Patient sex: M
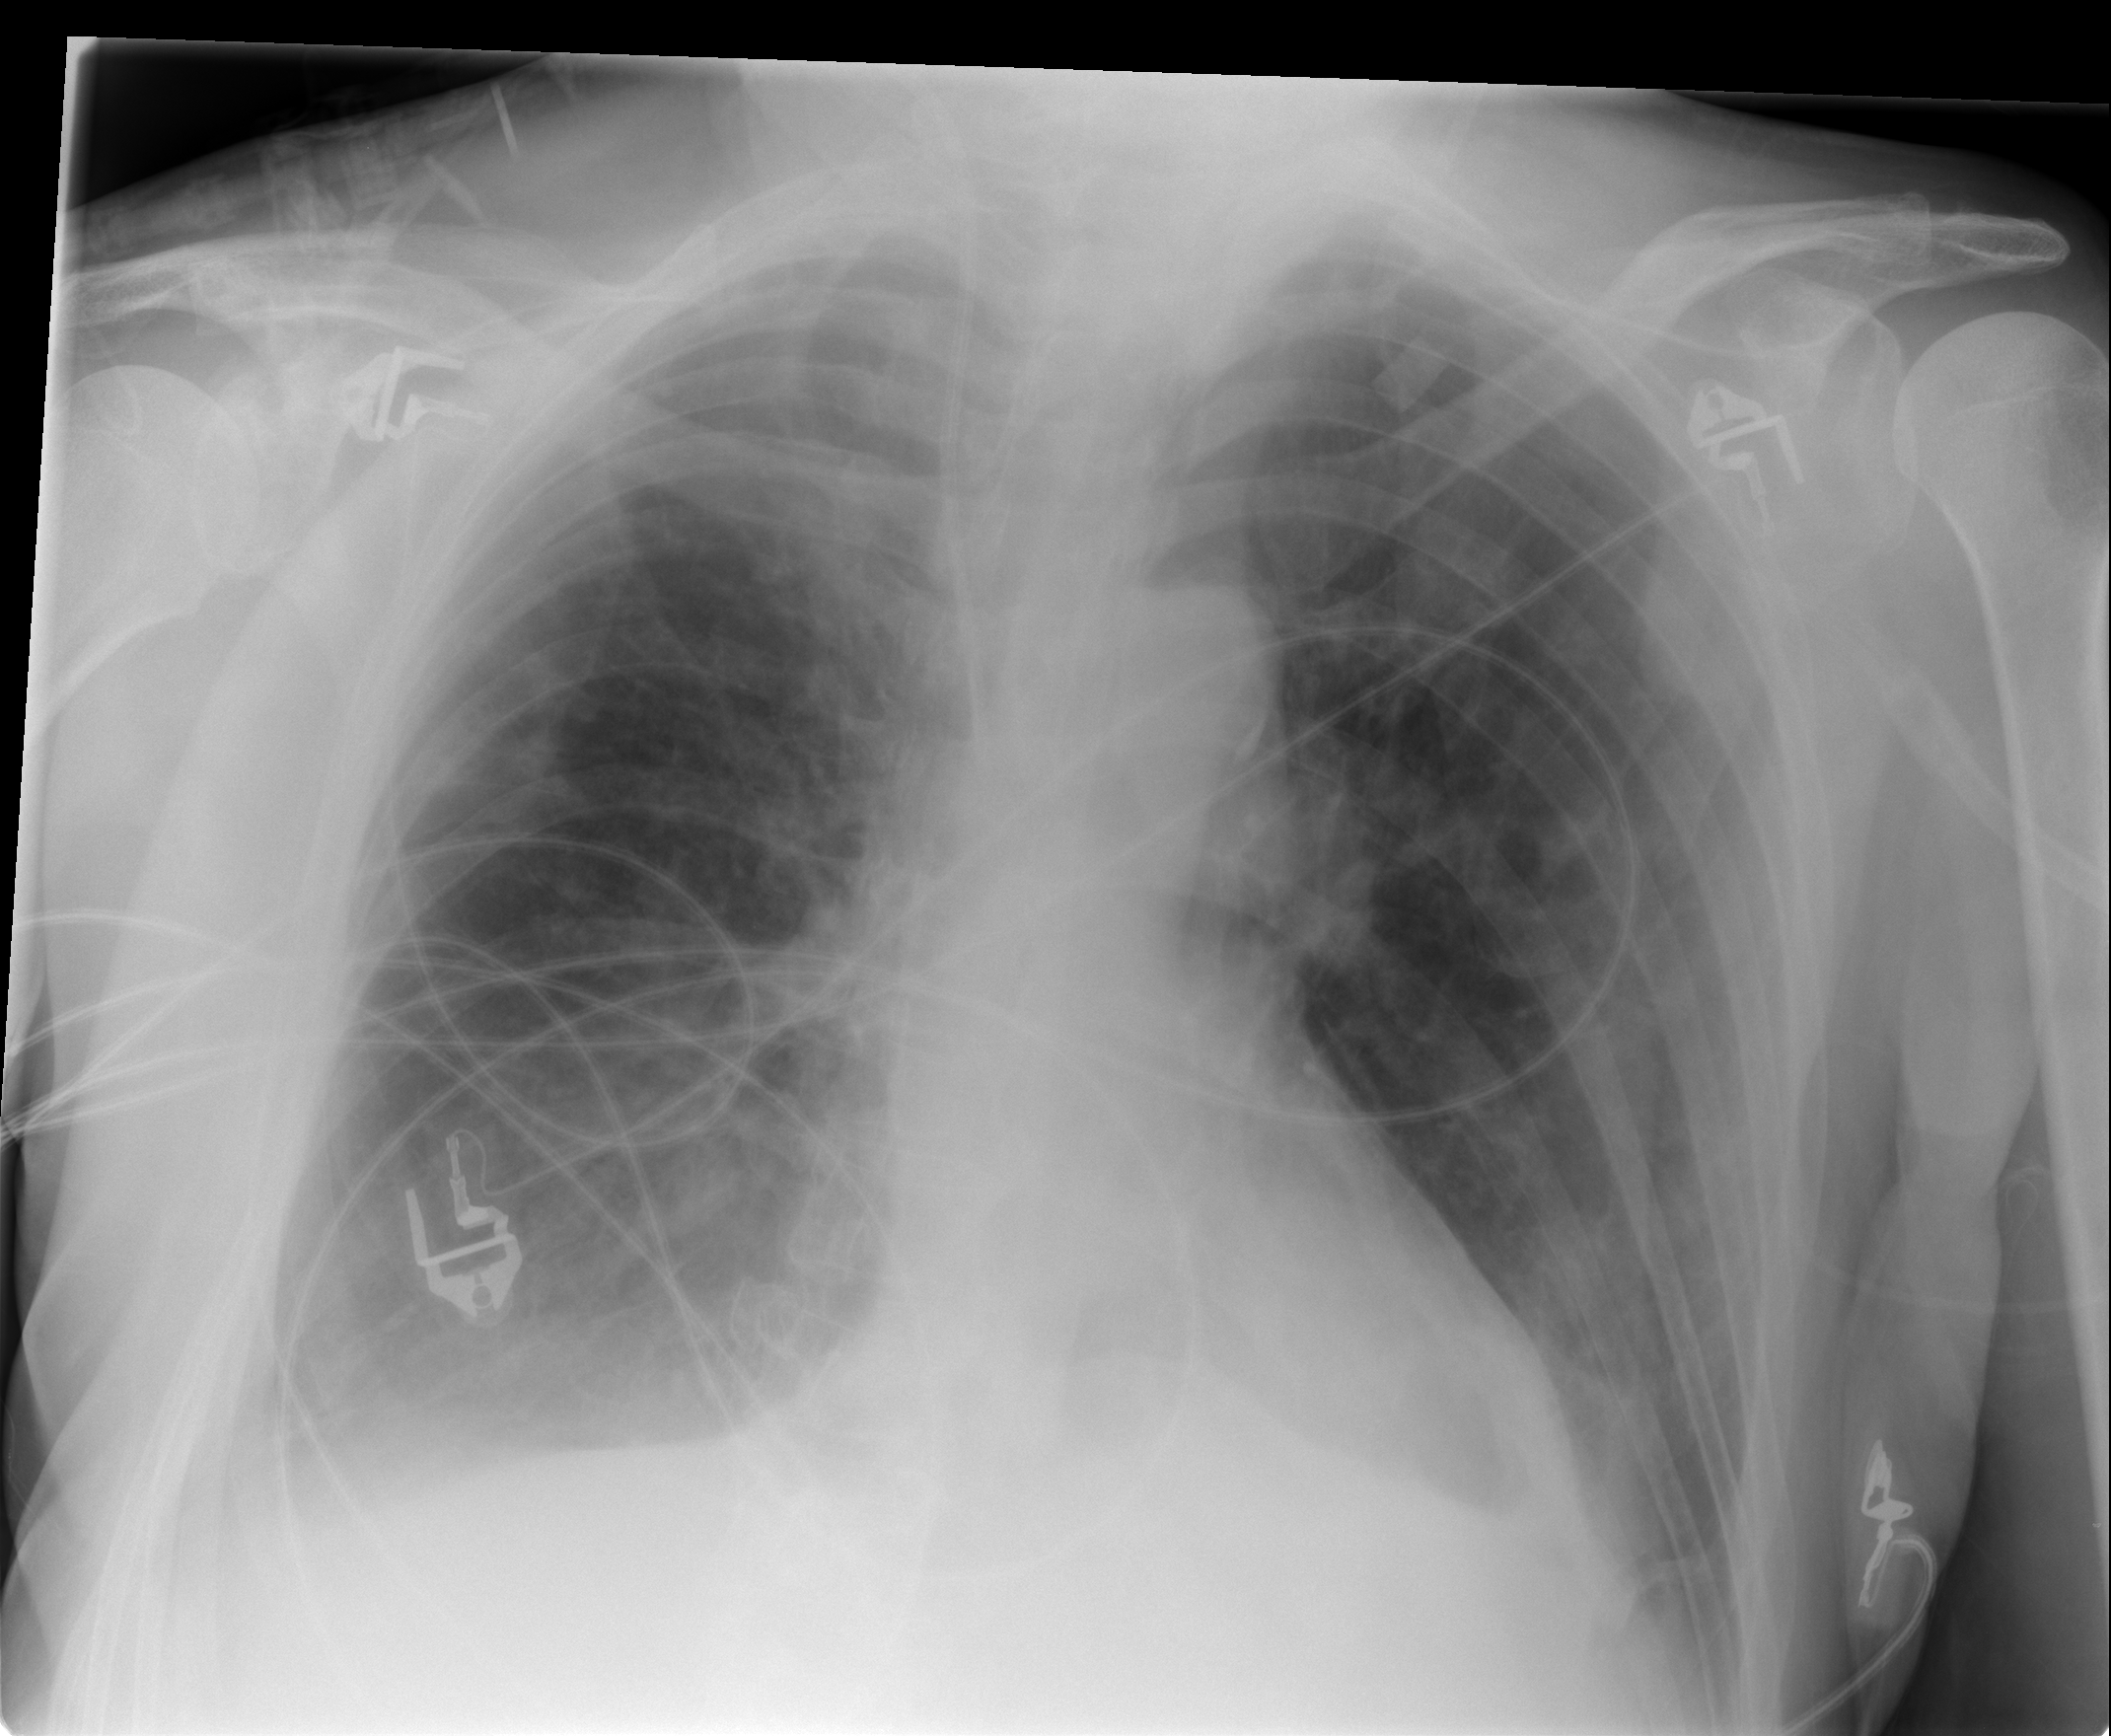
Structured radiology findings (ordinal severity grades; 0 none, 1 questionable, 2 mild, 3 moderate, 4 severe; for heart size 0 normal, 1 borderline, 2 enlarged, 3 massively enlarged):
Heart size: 0
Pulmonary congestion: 0
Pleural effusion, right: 3
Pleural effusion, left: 2
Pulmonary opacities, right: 0
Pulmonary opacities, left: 0
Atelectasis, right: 2
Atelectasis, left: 1